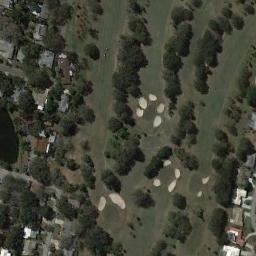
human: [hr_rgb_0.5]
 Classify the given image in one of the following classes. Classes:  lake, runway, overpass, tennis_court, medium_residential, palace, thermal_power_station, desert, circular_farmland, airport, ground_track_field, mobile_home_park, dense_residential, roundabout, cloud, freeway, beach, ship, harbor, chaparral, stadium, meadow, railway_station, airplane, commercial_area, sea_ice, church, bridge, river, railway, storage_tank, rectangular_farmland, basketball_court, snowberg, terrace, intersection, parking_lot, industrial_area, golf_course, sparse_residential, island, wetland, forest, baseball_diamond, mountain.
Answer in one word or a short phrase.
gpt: golf_course